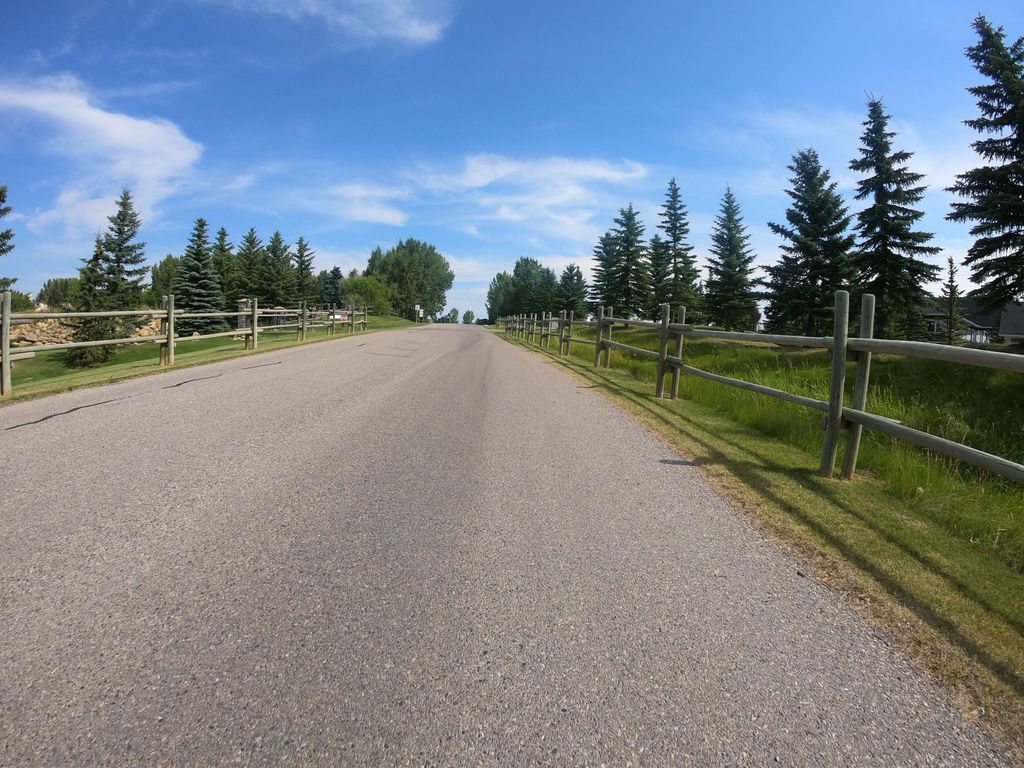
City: calgary